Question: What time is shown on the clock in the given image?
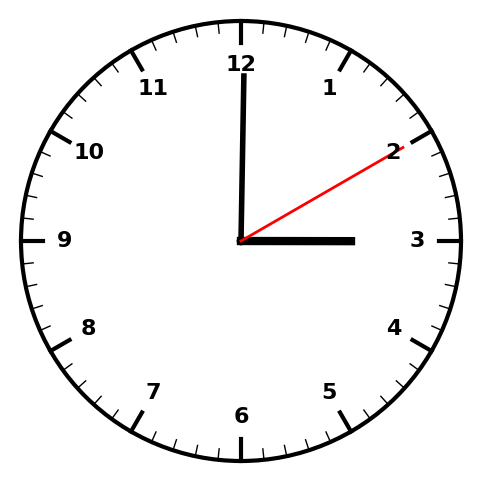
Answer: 03:00:10